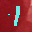
Label: 1